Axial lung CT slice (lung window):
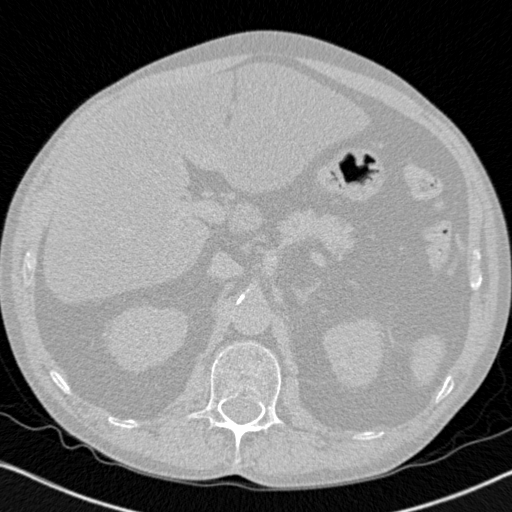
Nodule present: no